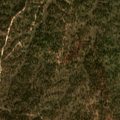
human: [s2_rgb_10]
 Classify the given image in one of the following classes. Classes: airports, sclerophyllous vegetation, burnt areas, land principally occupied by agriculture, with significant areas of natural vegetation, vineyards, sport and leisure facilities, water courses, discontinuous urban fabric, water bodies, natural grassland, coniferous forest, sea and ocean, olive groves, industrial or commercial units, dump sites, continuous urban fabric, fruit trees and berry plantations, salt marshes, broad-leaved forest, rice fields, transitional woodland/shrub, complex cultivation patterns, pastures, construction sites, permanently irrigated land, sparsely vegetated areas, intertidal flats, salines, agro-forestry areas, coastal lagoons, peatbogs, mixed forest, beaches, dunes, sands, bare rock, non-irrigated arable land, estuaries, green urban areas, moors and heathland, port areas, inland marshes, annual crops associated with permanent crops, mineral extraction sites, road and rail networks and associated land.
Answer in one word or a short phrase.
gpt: agro-forestry areas